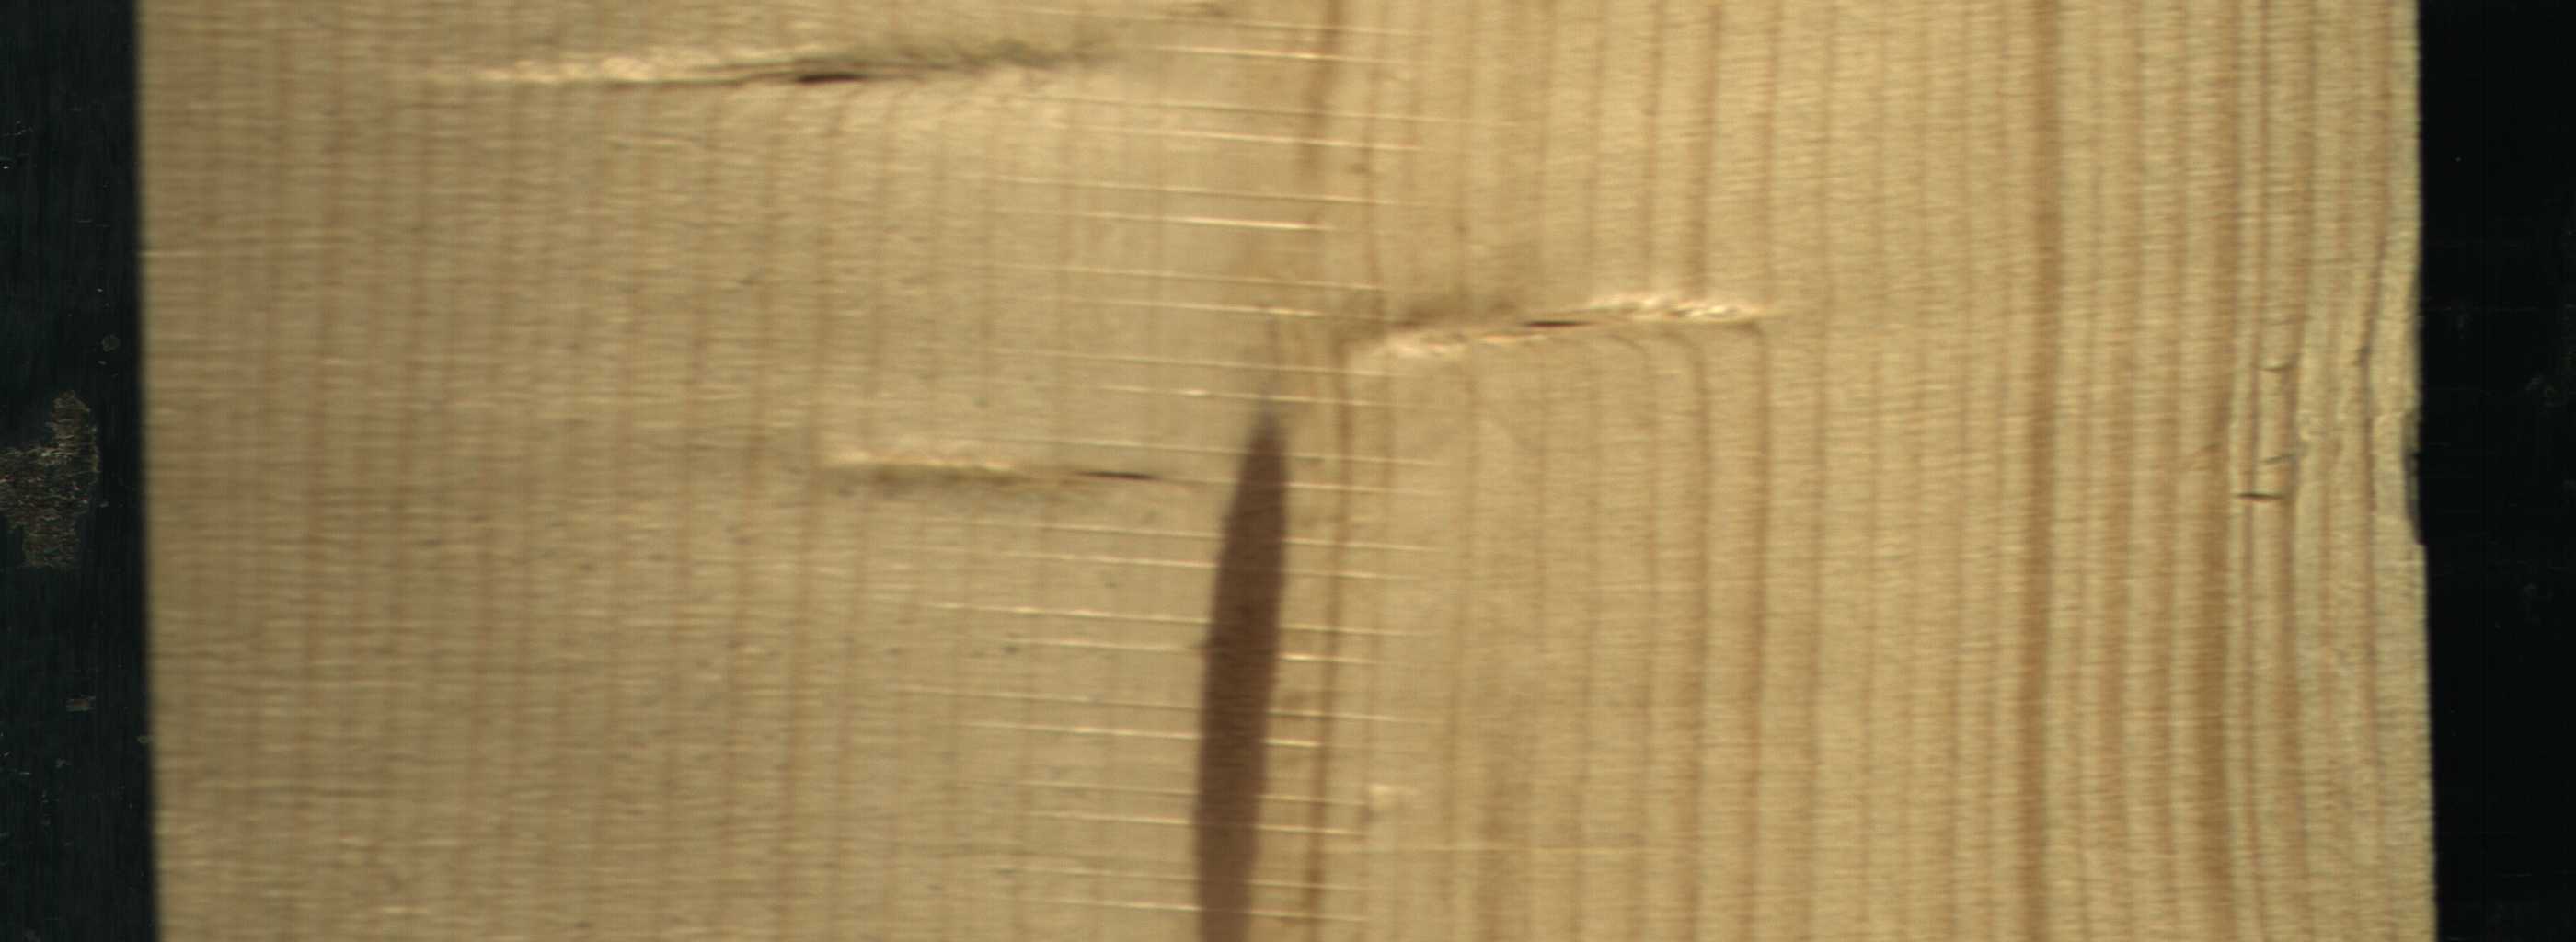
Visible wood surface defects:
Marrow
Live_Knot
Live_Knot
Live_Knot